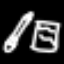
Label: pencil